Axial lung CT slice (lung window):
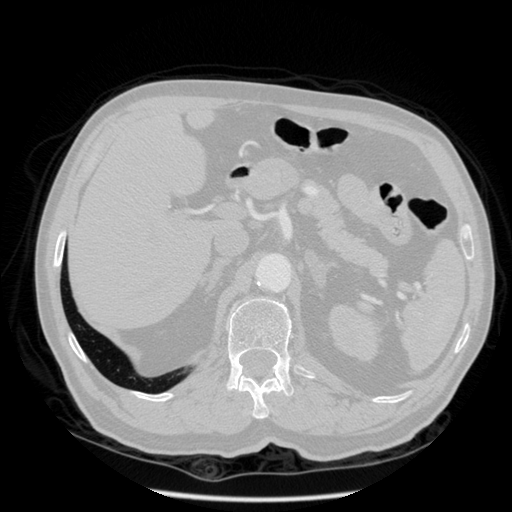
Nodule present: no